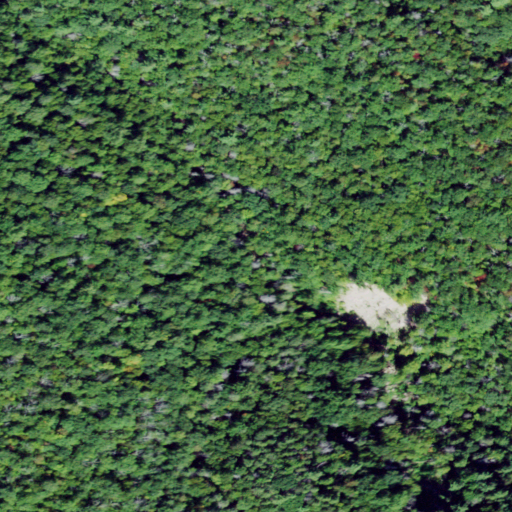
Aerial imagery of valley in New York named Witches Hole containing mixed forest and deciduous forest